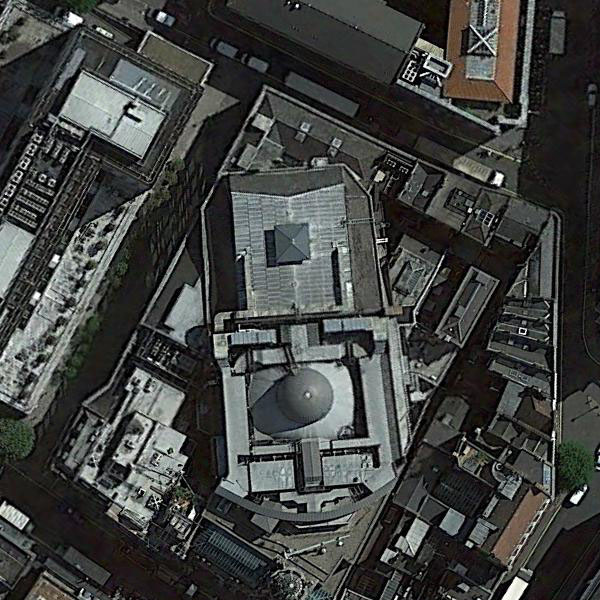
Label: Church